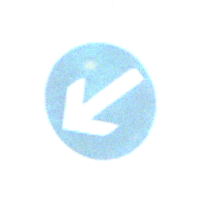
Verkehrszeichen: VorgeschriebeneVorbeifahrtLinks
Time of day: MorningAfternoon
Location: Roofed (Suburban)
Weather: PartlyCloudy
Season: Winter
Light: Natural